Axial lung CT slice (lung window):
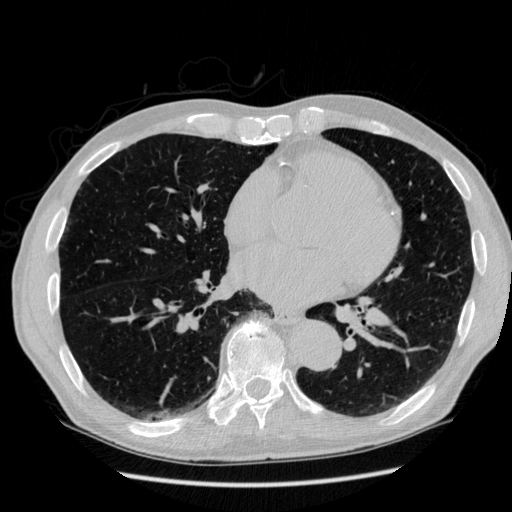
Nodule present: no